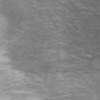
Label: not_dusty